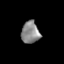
Tissue: prostate
Cell type: T cells
Senescence score: 0.3055
Nuclear area (px): 395
Mean DAPI intensity: 136.977